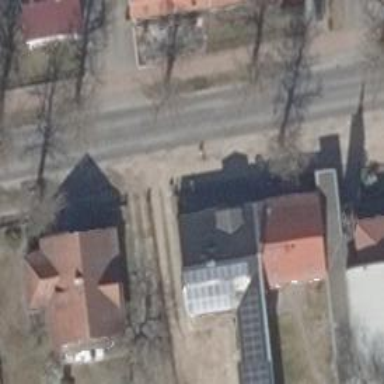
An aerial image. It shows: Driveway.